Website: macys
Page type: billing-address
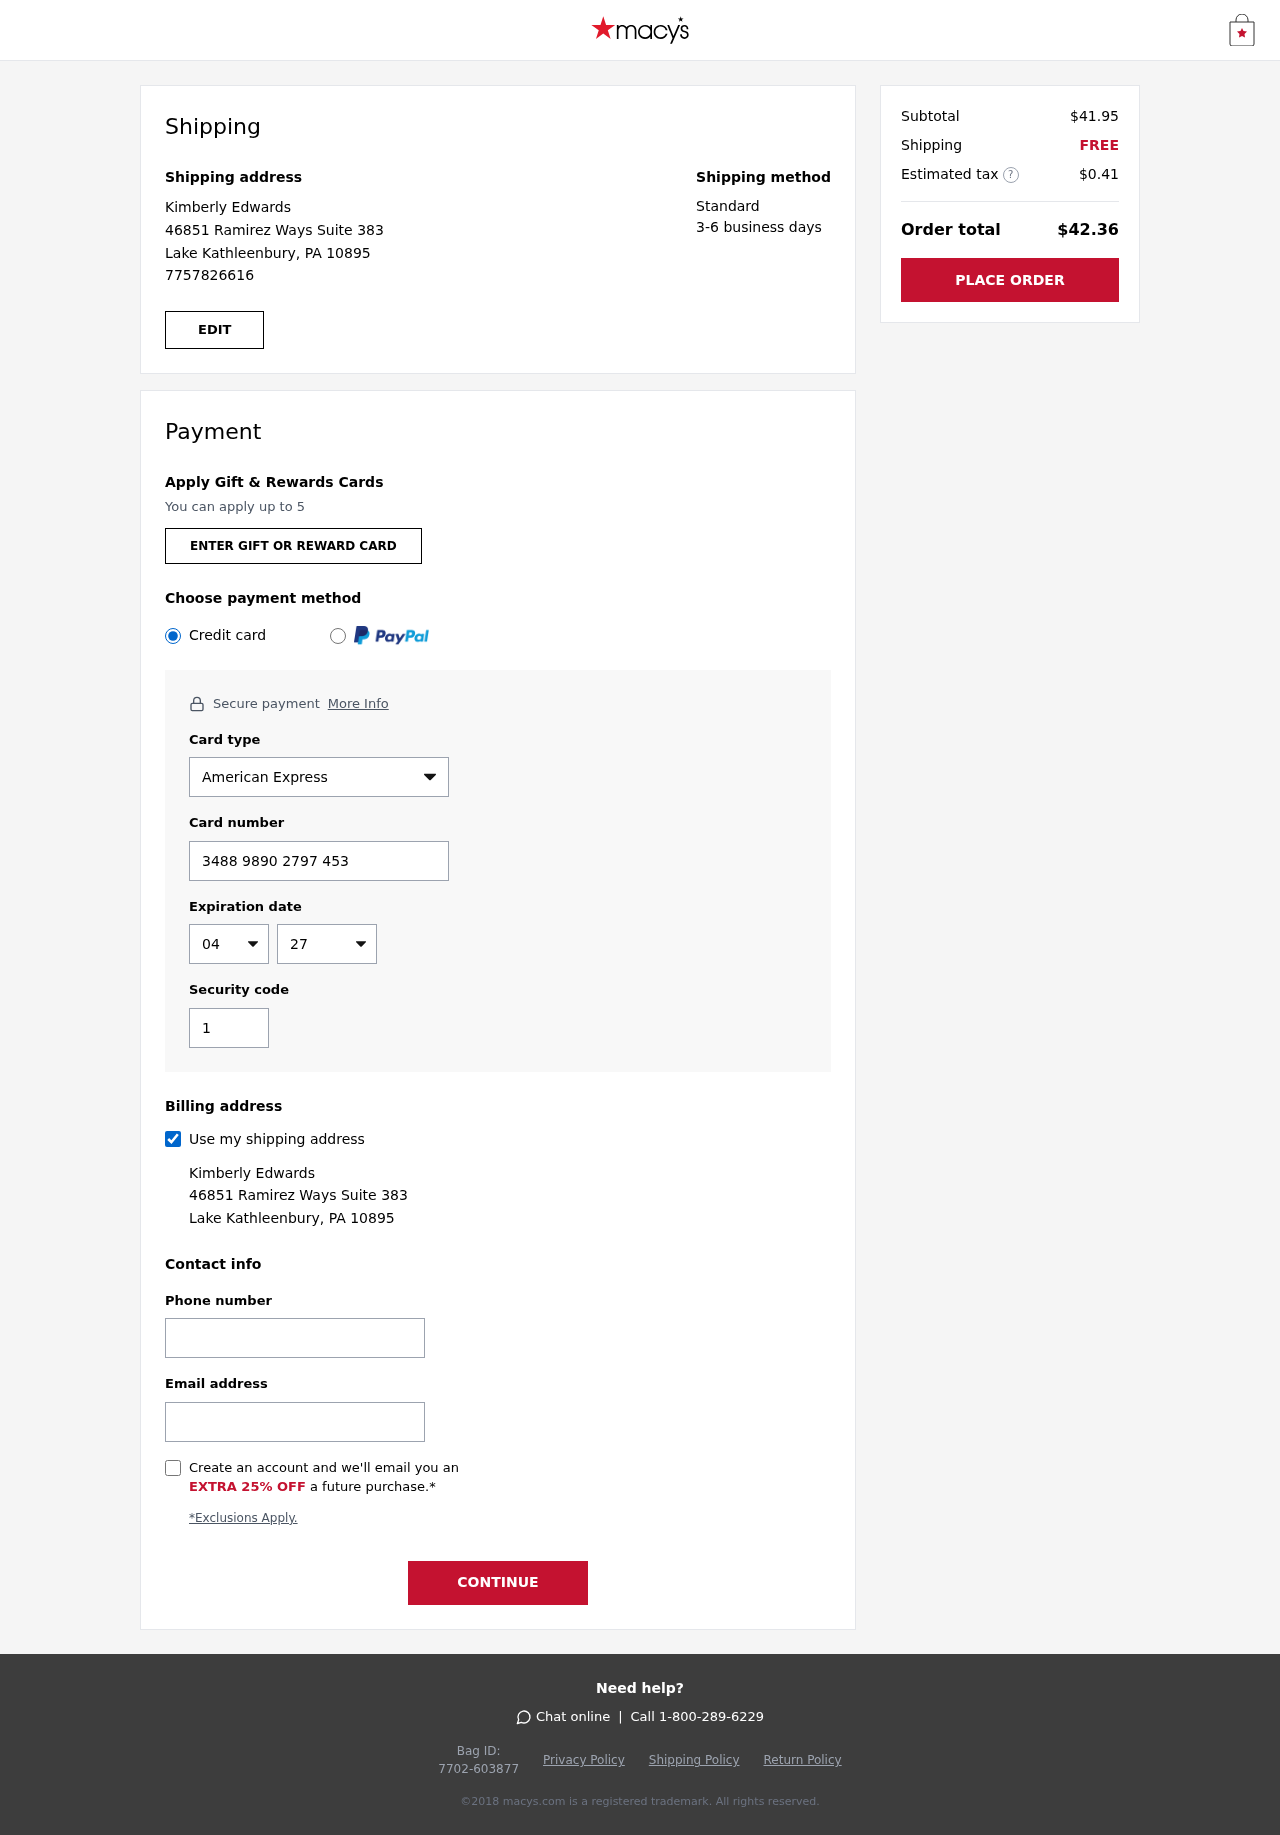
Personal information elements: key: PII_CARD_CVV
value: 1086
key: PII_CARD_EXPIRY_MONTH
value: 04
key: PII_CARD_EXPIRY_YEAR
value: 27
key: PII_CARD_NUMBER
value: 3488 9890 2797 453
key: PII_CARD_TYPE
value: American Express
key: PII_EMAIL
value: kimberly_edwards@gmail.com
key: PII_FULLNAME
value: Kimberly Edwards
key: PII_PHONE
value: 7757826616
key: PII_STREET
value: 46851 Ramirez Ways Suite 383
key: PII_CITY_STATE_ZIP
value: Lake Kathleenbury, PA 10895
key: PII_FIRSTNAME
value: Kimberly
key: PII_LASTNAME
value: Edwards
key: PII_FULLNAME2
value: Kimberly Edwards
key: PII_FULLNAME3
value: Kimberly Edwards
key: PII_FIRSTNAME2
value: Kimberly
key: PII_FIRSTNAME3
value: Kimberly
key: PII_LASTNAME2
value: Edwards
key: PII_LASTNAME3
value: Edwards
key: PII_FIRSTNAME_DERIVED
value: Kimberly
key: PII_LASTNAME_DERIVED
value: Edwards
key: PII_FULLNAME_DERIVED
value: Kimberly Edwards
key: PII_NAME_FULL_DERIVED
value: Kimberly Edwards
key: PII_PHONE2
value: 7757826616
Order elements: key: ORDER_SUBTOTAL
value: $41.95
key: ORDER_SHIPPING_COST
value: FREE
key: ORDER_TAX
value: $0.41
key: ORDER_TOTAL
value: $42.36